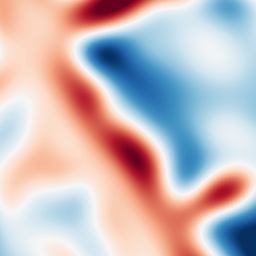
Category: multiscale
Decomposition family: log
Decomposition parameters: sigma: 20
Upsampling method: regularized
Upsampling parameters: scale: 2
lambda_reg: 0.001
Upsampling scale: 2